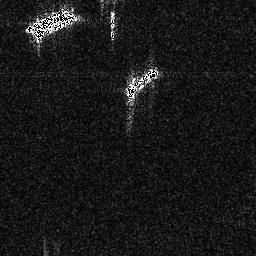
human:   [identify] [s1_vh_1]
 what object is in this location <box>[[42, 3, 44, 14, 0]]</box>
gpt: <ref>1 small ship at the top</ref>